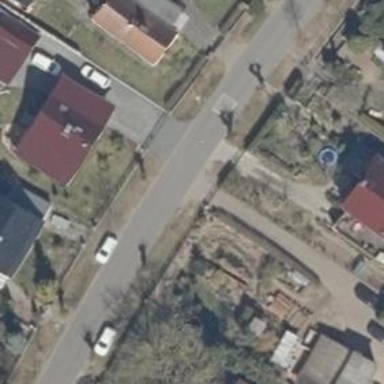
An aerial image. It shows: Driveway leading to service road.